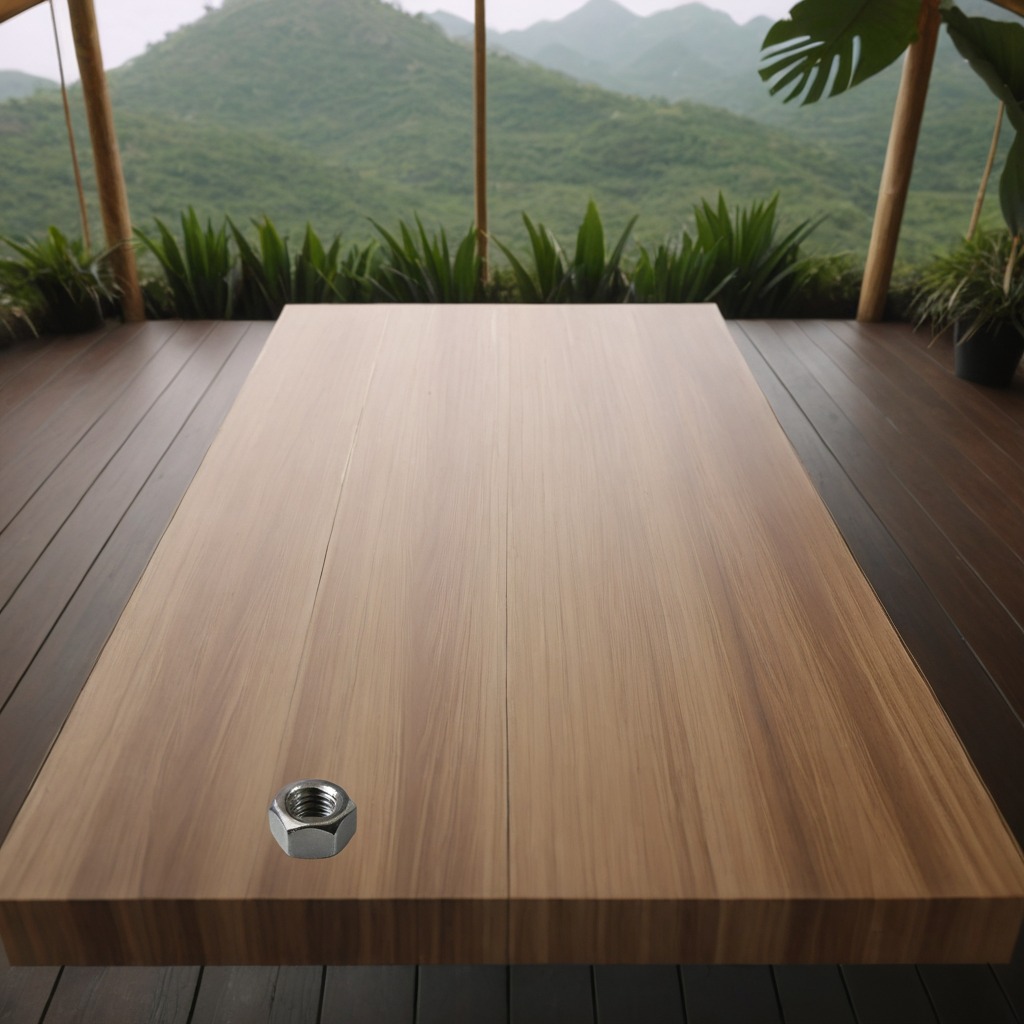
A metal nut is lying on a wooden table inside a jungle field workshop tent.